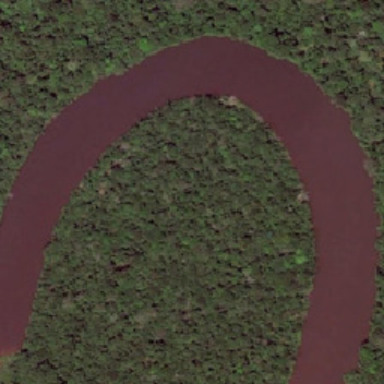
There is a red river in the forest .